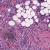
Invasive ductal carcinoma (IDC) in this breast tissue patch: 1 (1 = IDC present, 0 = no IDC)